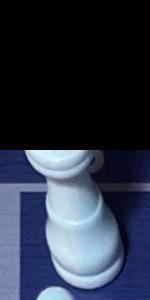
Label: King_White